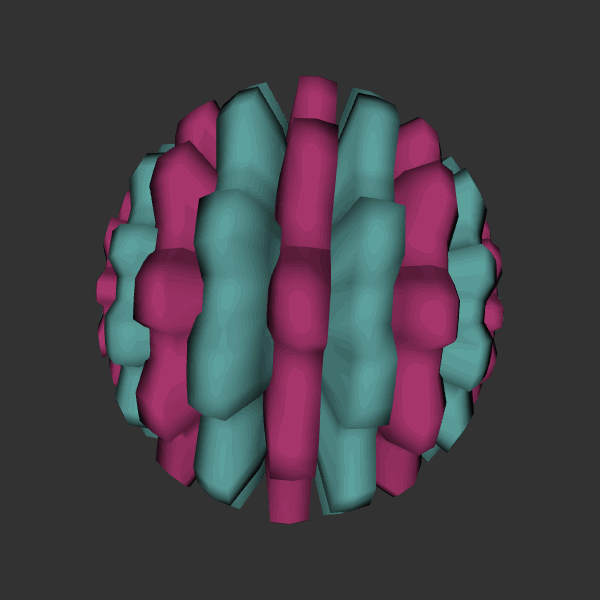
Background: dark